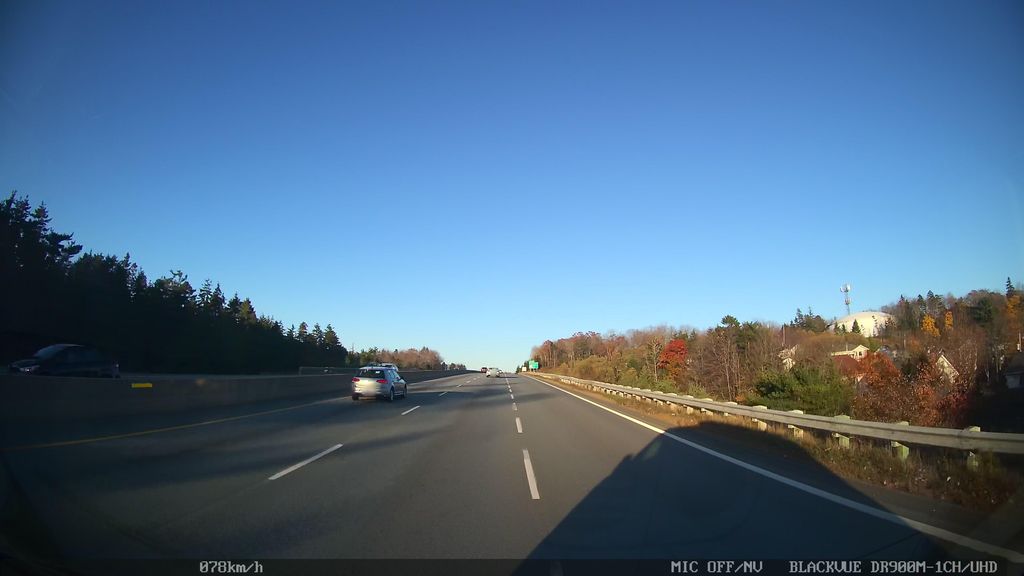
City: halifax